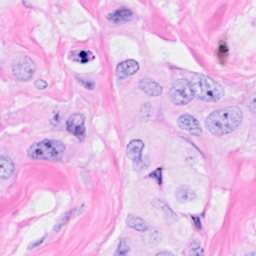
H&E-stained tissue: Breast